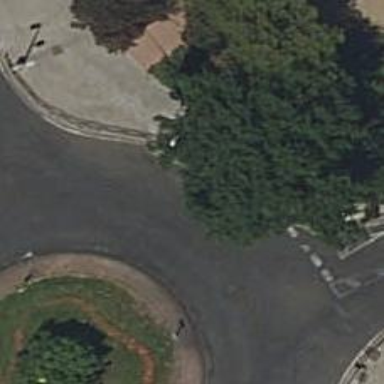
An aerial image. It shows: Tertiary road with asphalt surface leading to roundabout junction.